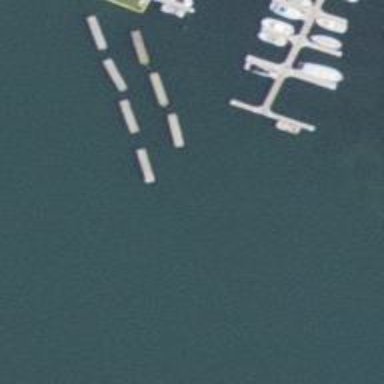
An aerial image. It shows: Breakwater structure.